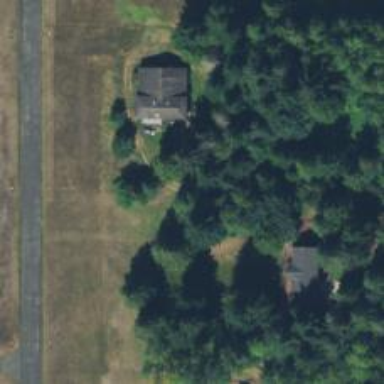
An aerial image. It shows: Driveway.